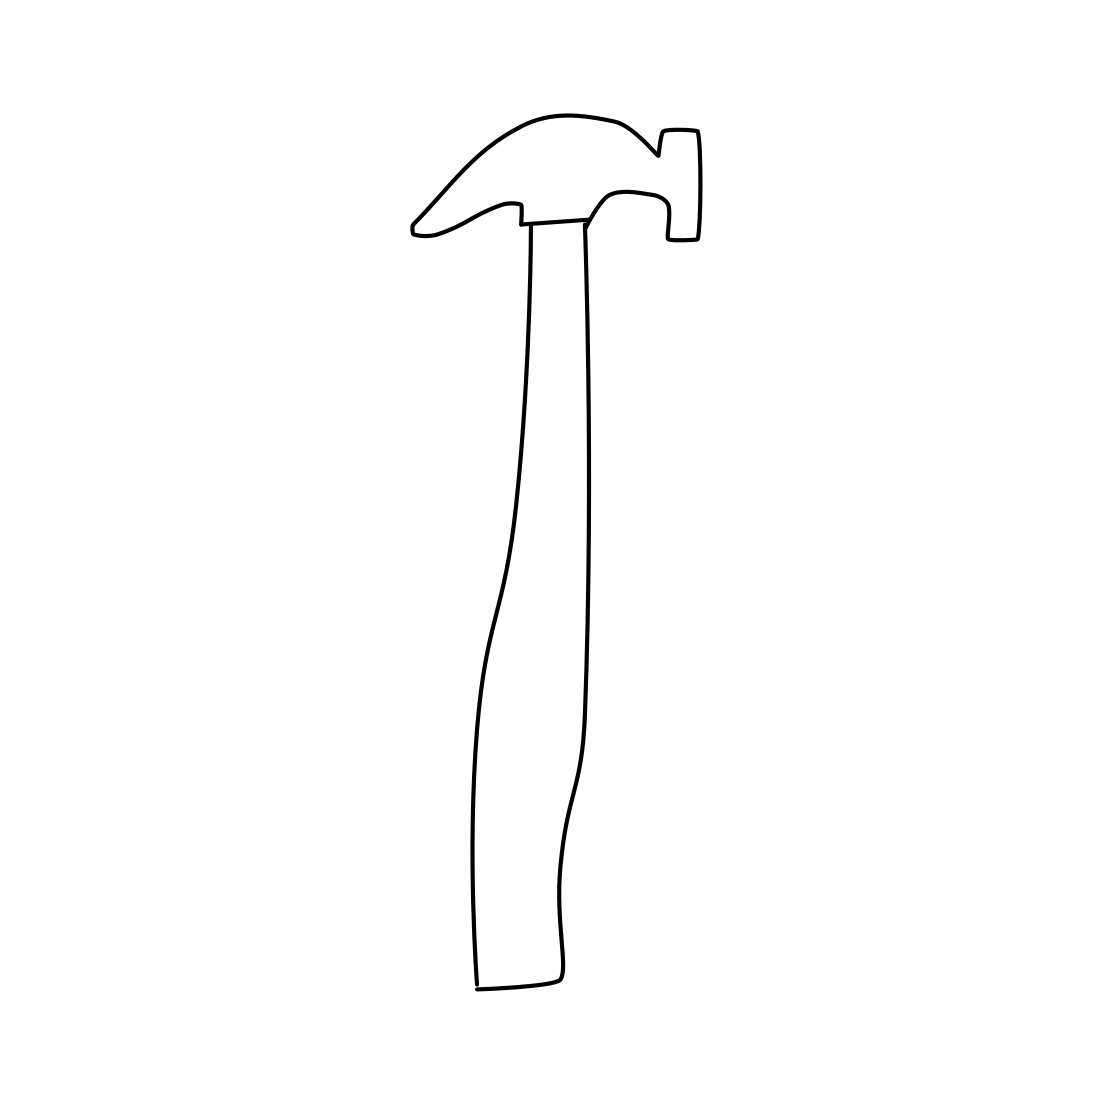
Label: hammer